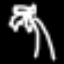
Label: palm tree